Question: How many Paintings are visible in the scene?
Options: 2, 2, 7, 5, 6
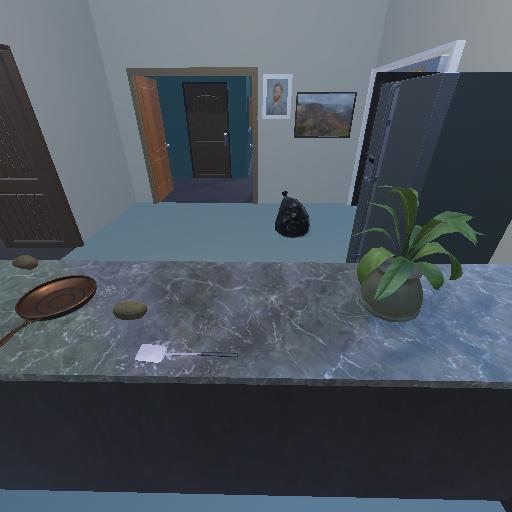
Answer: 2